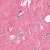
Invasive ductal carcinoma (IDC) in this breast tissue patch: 0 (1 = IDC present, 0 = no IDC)